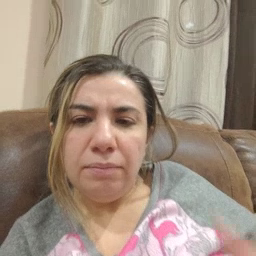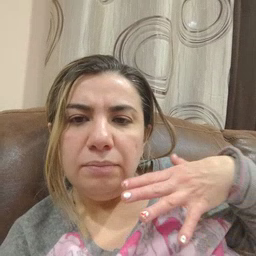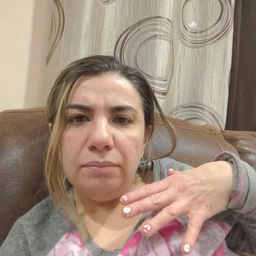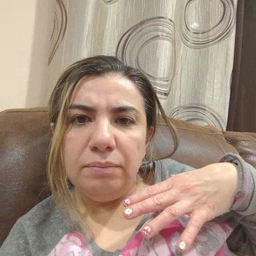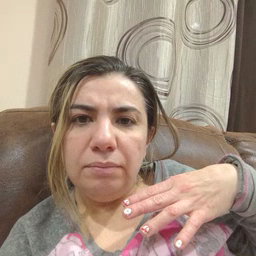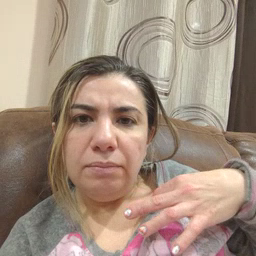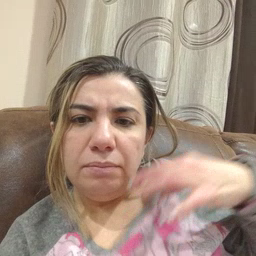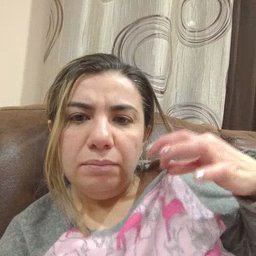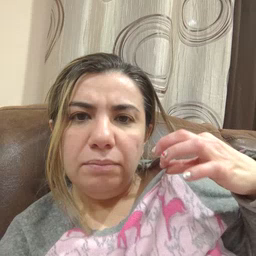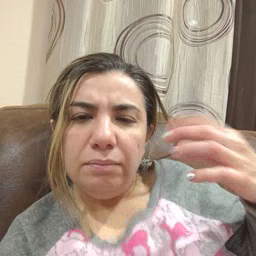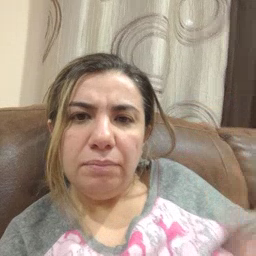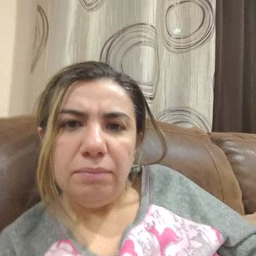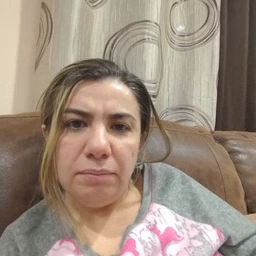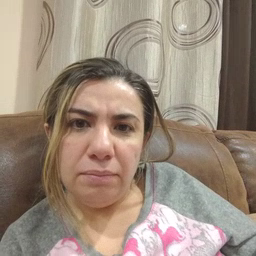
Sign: shirt